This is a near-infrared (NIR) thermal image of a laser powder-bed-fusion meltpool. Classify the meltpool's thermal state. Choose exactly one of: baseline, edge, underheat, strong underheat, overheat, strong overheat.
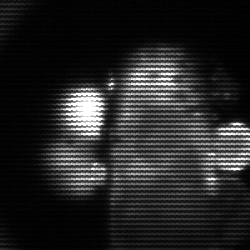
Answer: strong underheat